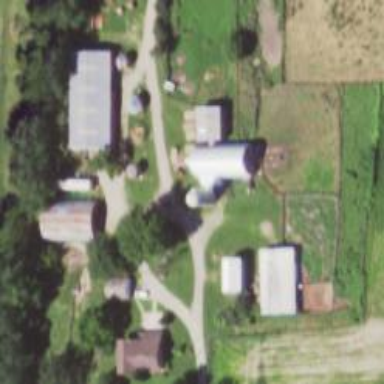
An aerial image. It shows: Farmyard area.